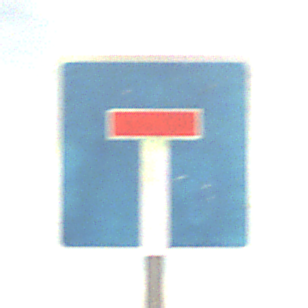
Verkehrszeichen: Sackgasse
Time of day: SunriseSunset
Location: Outdoor (RoadRail)
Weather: PartlyCloudy
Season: NotSpecified
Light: Natural